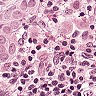
Metastatic tissue present: yes